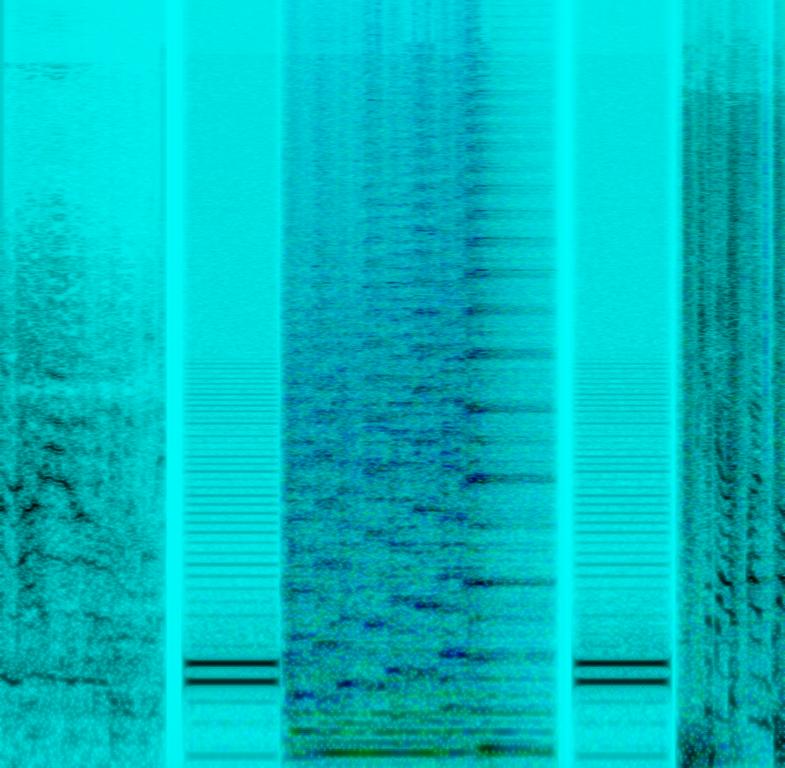
This is a series of clips - a compilation. The compilation is separated by the telephone beep tone. One of the clips is orchestral strings playing a motif that would be used when something shocking or suspenseful happens. The other clip contains a jazzy saxophone motif. There is also a sultry woman speaking sassily with some upbeat percussion under her vocal.